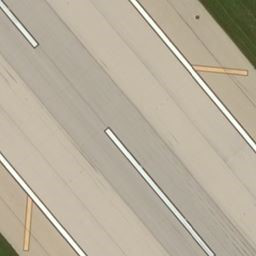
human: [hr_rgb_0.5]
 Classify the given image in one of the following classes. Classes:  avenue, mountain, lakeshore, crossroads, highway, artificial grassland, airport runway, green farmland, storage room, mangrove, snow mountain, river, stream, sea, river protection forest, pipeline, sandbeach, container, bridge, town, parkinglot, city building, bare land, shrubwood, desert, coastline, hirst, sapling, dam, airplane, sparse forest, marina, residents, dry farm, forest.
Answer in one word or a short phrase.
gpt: airport runway